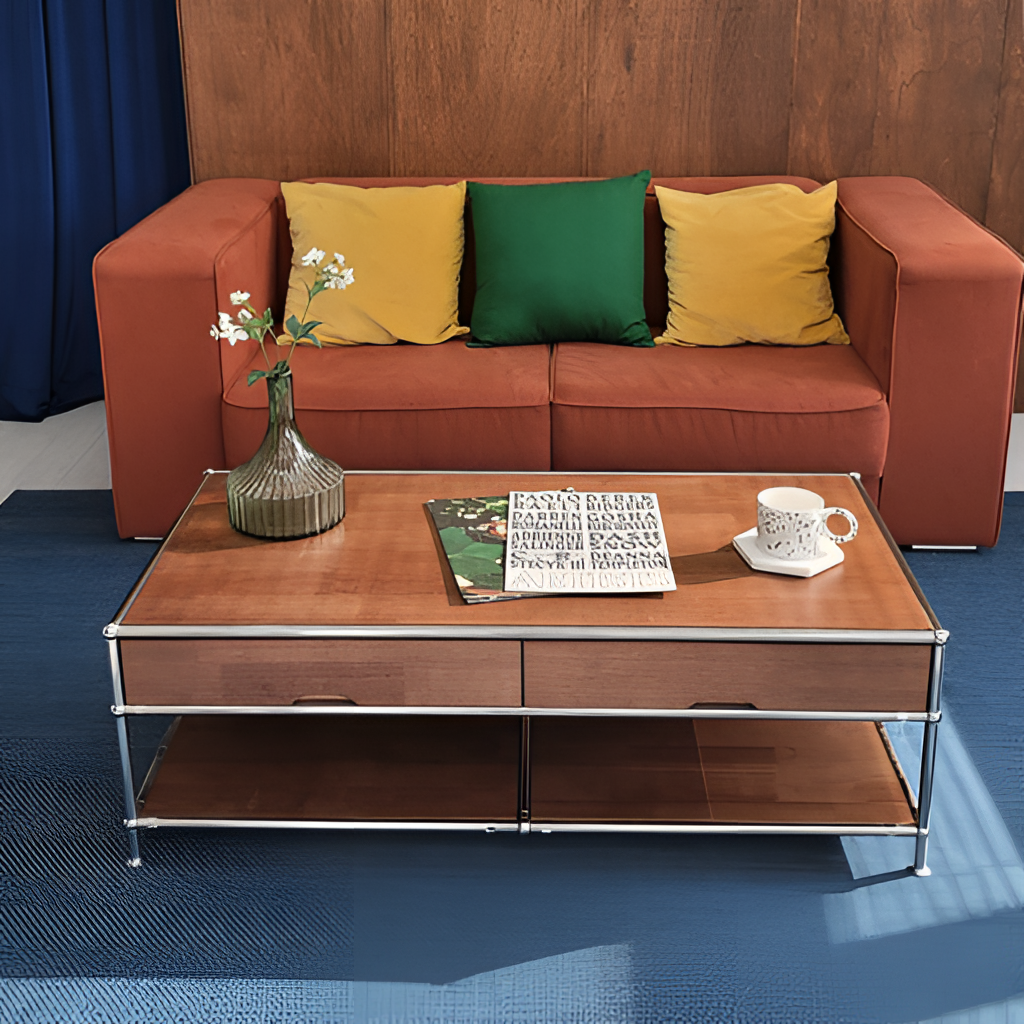
rust fabric sofa, living room, carpet flooring, with textured pattern, panel wallpaper, with solid pattern, modern